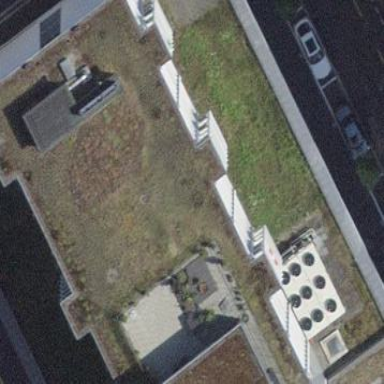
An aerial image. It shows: Apartment building with flat gray roof.